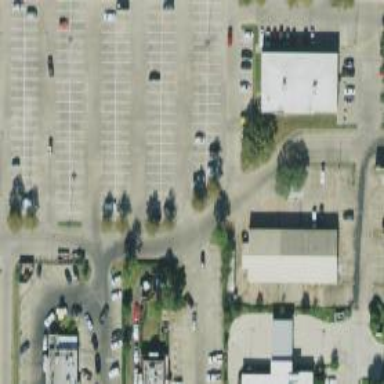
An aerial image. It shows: Parking space is available.